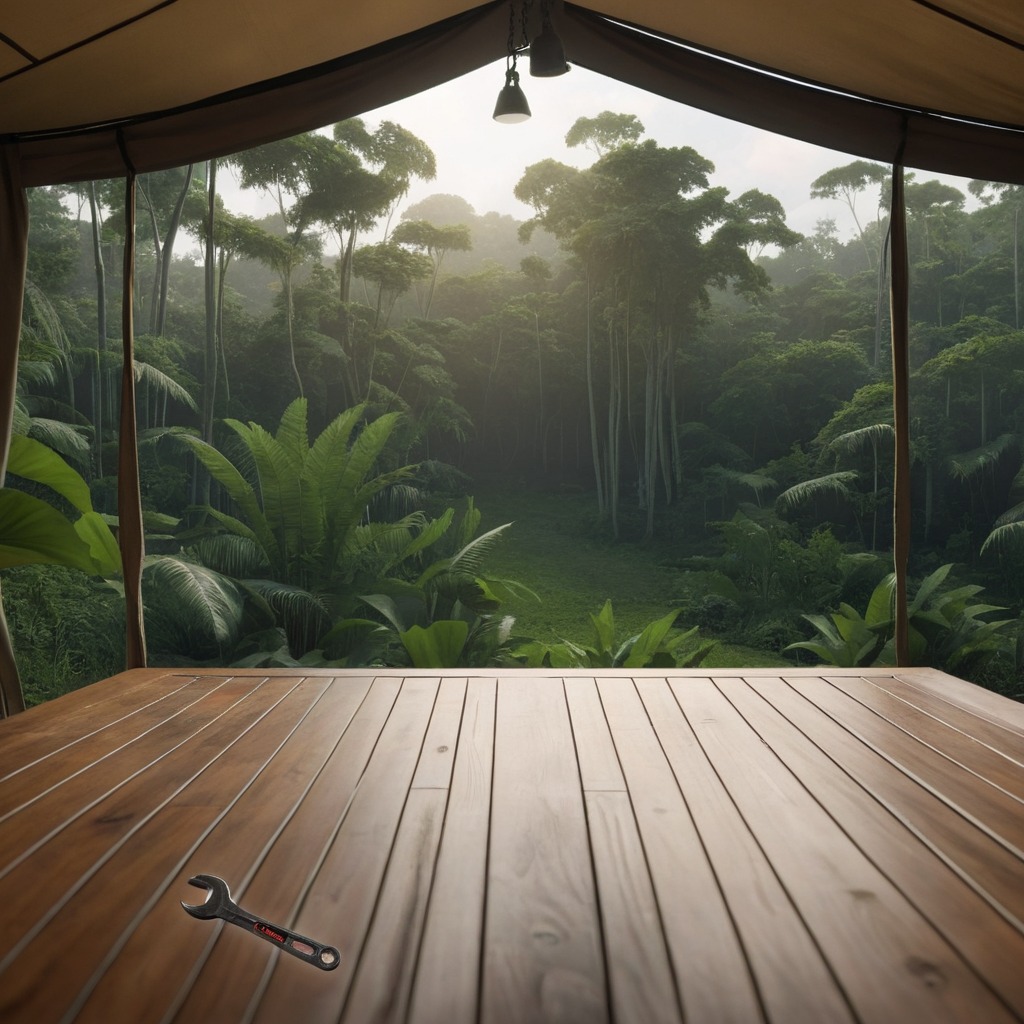
A wrench is lying on a wooden table inside a jungle field workshop tent.